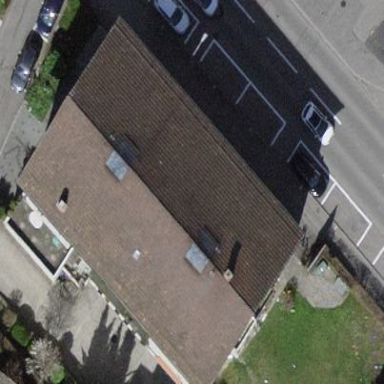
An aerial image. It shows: Street-side parking area.